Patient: sex M, age 45
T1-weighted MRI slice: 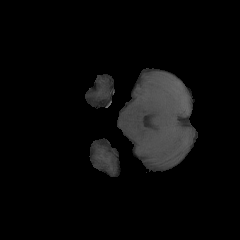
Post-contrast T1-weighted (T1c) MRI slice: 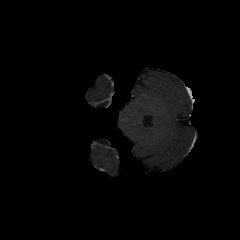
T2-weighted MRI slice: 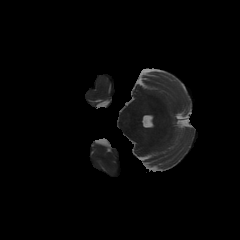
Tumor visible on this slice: no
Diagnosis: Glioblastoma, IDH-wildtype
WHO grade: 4